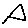
Label: triangle